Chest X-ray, AP view. Patient: 11 years old, sex F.
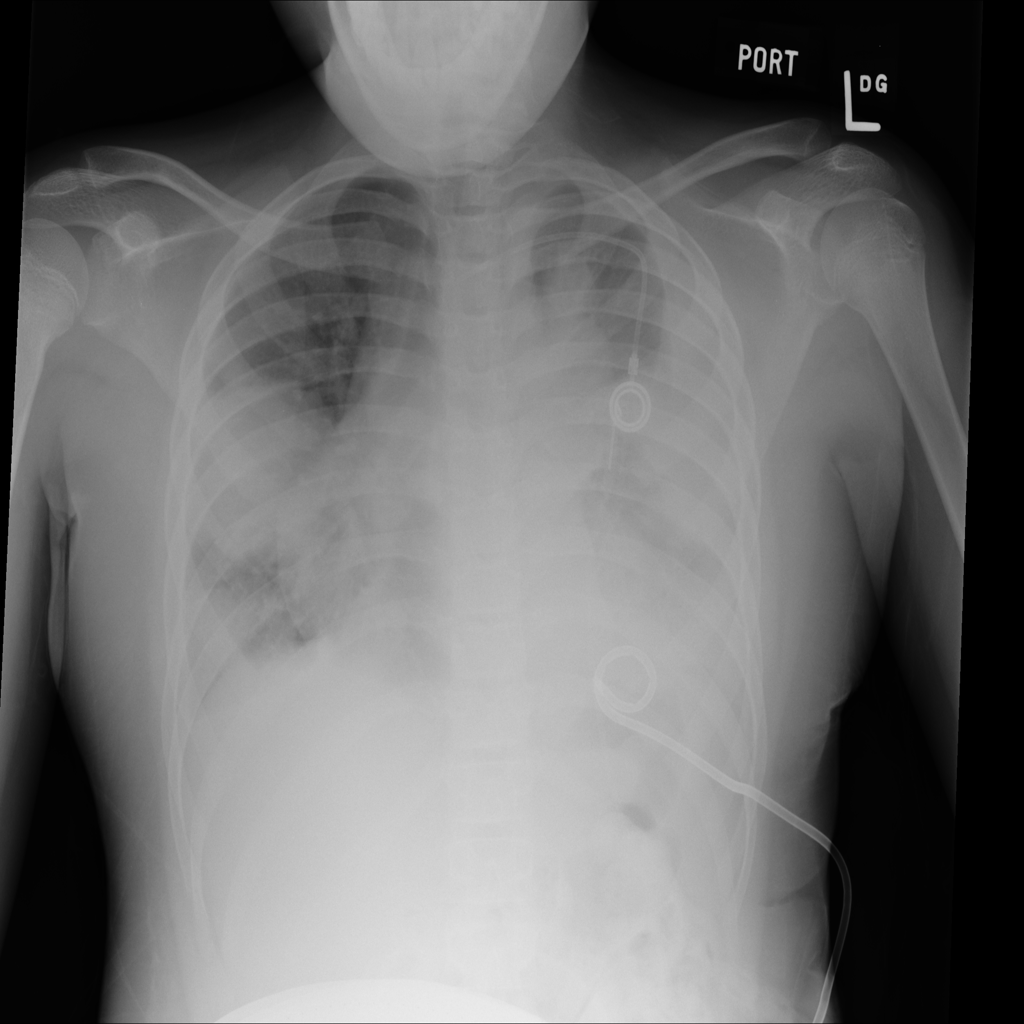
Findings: Effusion, Mass